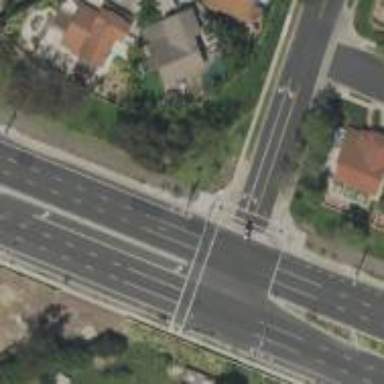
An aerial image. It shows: Crossing on the cycleway.